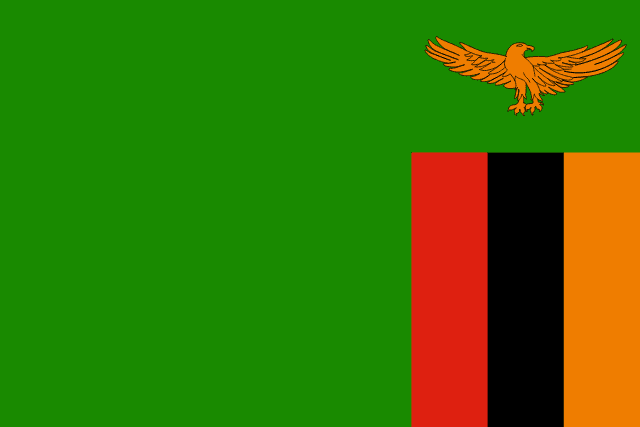
Country: Zambia
Country code: zm